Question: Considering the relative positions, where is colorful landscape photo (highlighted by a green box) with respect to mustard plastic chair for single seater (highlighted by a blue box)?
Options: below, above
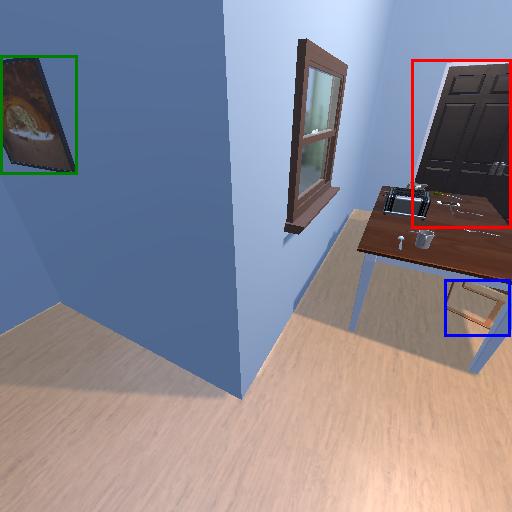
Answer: below